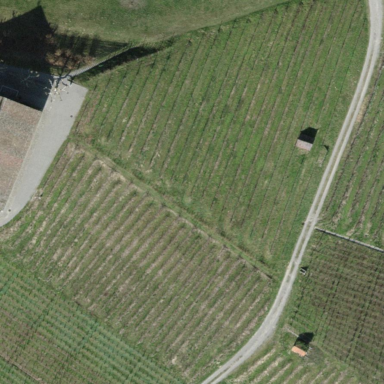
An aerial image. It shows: Vineyard where grapes are grown.